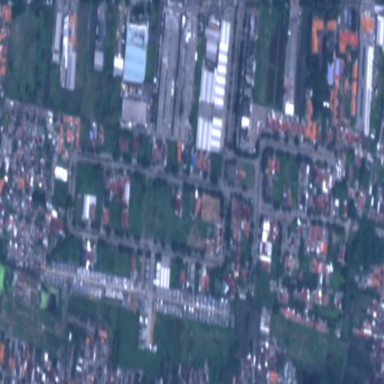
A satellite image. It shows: Residential area.